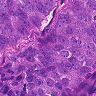
Metastatic tissue present: yes